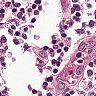
Metastatic tissue present: no